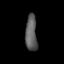
Tissue: prostate
Cell type: Fibroblasts
Senescence score: 0.7303
Nuclear area (px): 410
Mean DAPI intensity: 93.371